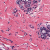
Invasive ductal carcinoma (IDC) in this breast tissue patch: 0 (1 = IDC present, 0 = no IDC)